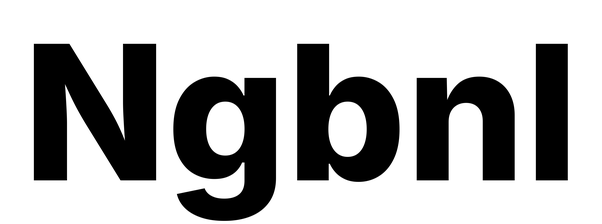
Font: Inter_ExtraBold